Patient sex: M
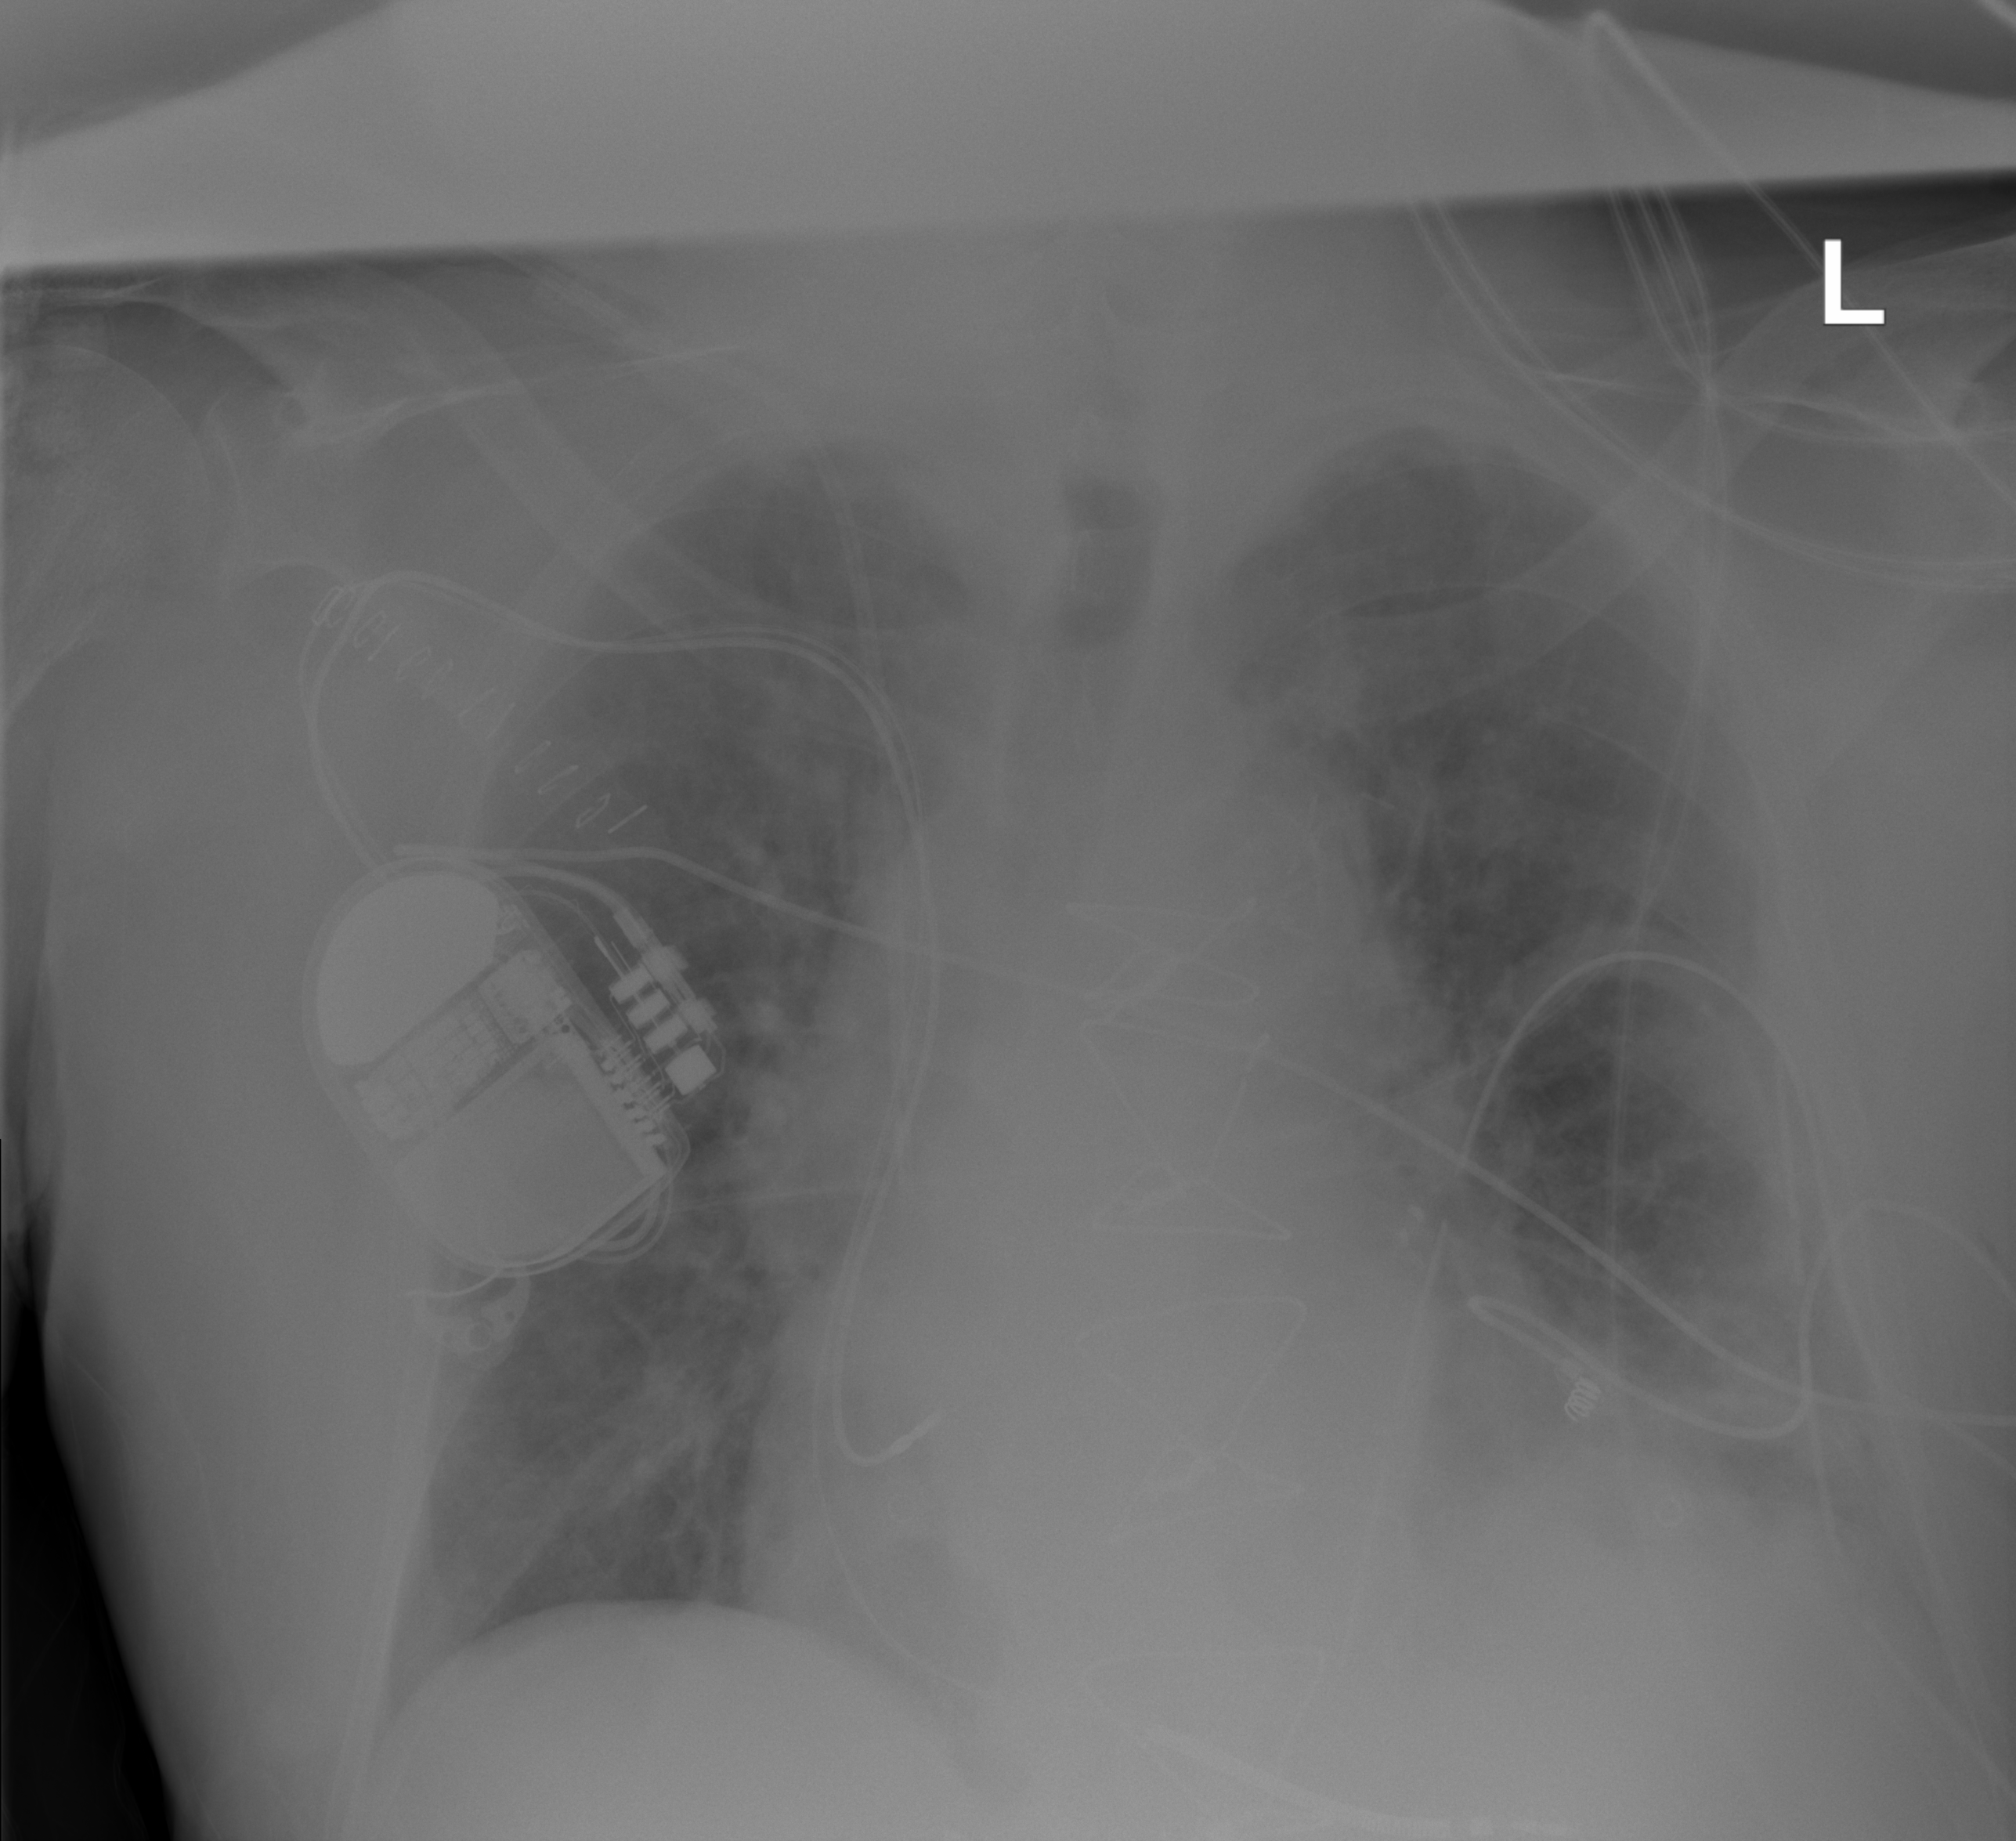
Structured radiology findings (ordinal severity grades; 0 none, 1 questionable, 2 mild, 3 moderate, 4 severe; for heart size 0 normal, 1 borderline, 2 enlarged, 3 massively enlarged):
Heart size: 2
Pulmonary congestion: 2
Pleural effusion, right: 0
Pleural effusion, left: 2
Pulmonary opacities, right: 0
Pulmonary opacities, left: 0
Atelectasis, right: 0
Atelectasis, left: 2